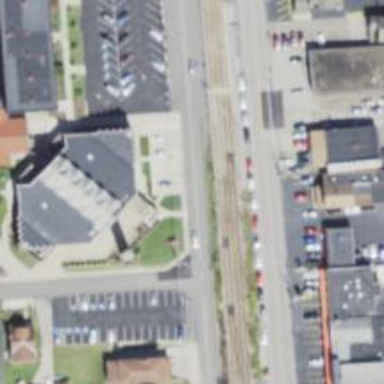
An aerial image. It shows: Light rail railway with electrified contact line.